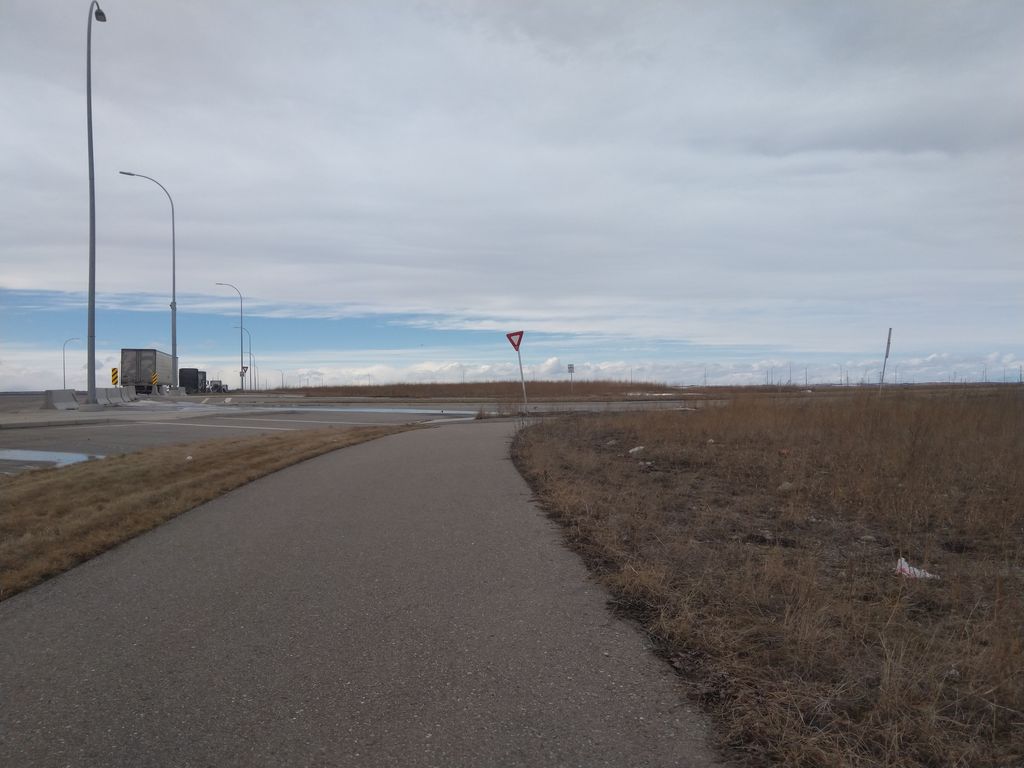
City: calgary